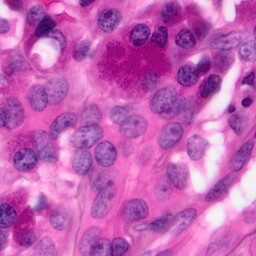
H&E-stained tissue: Pancreatic